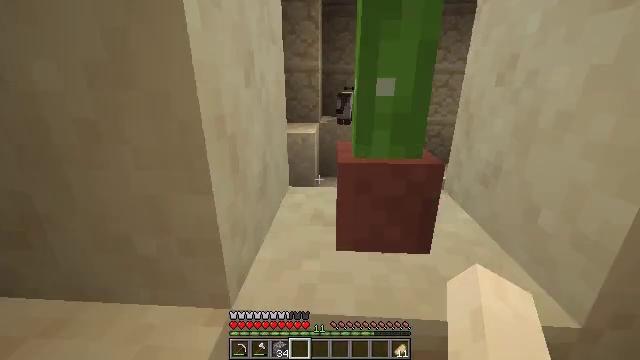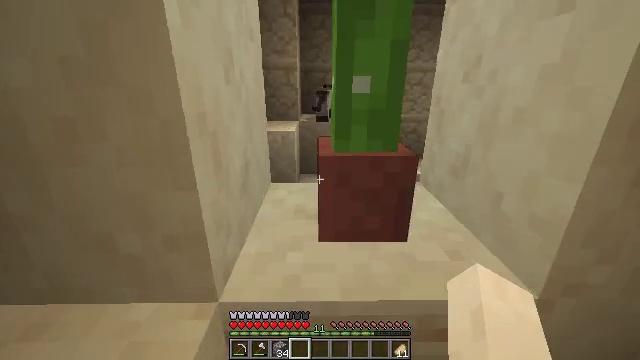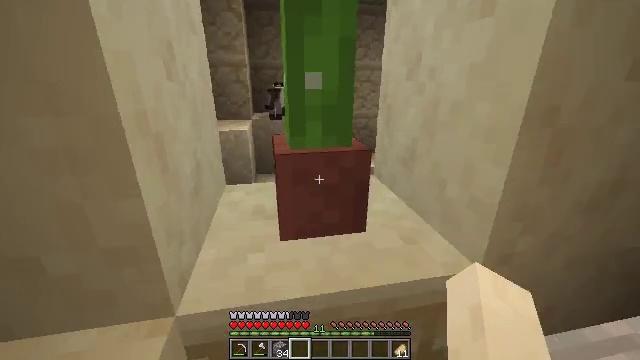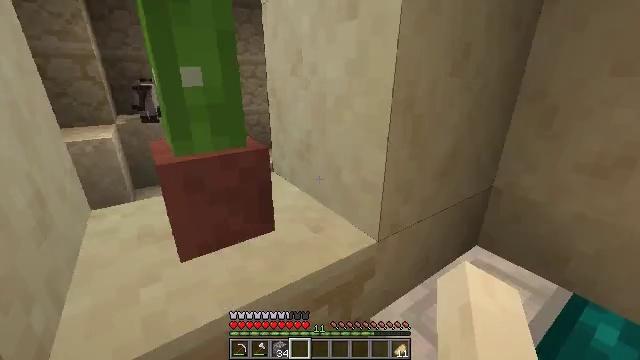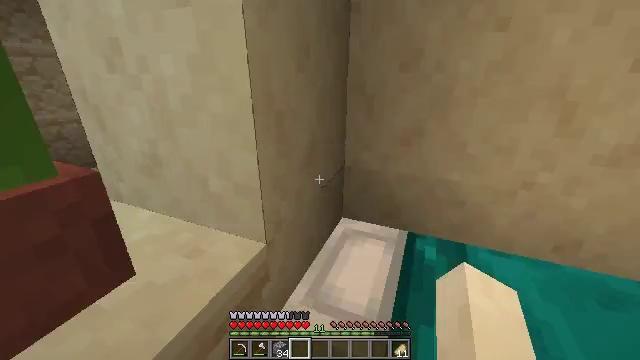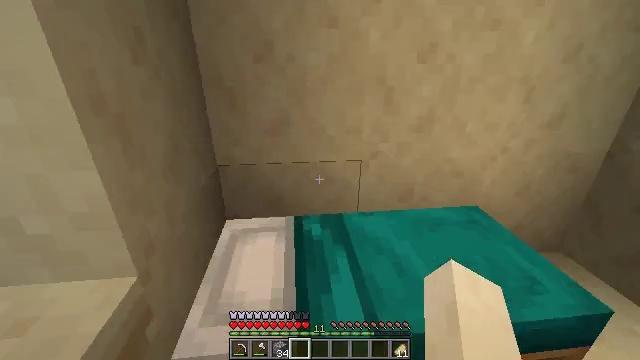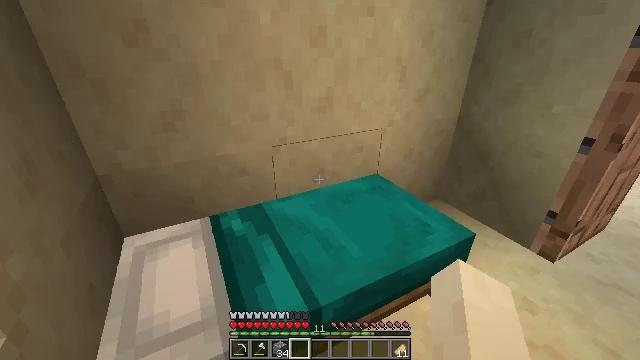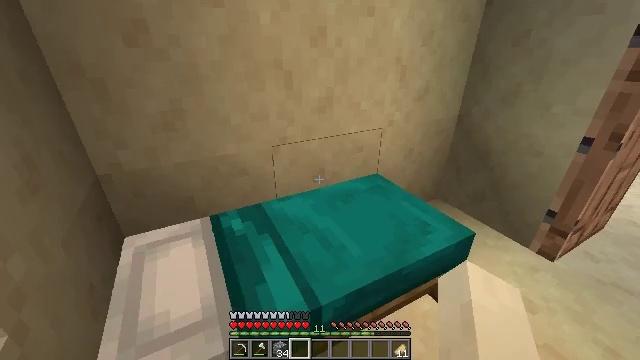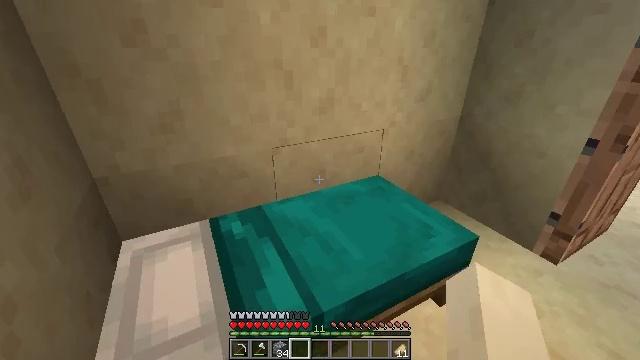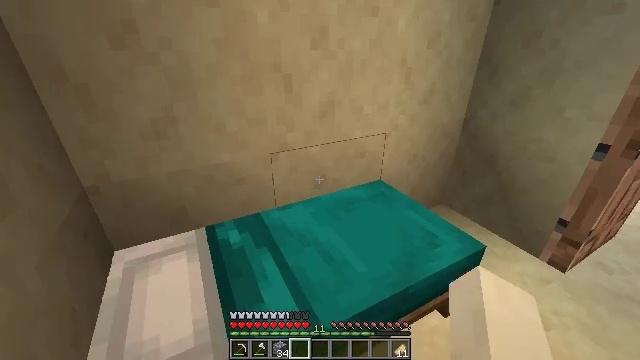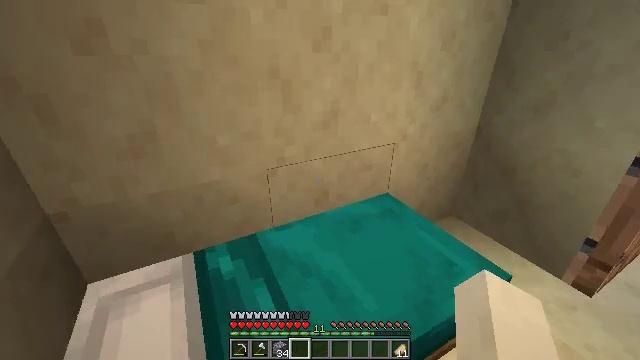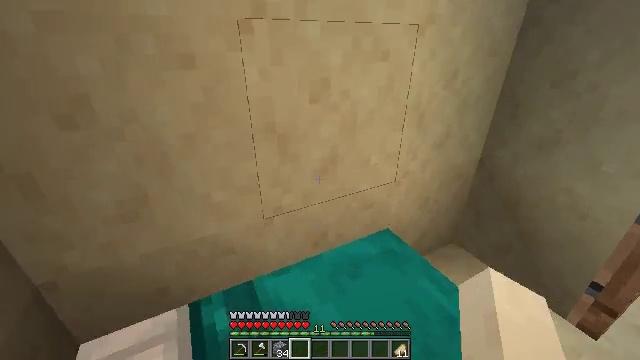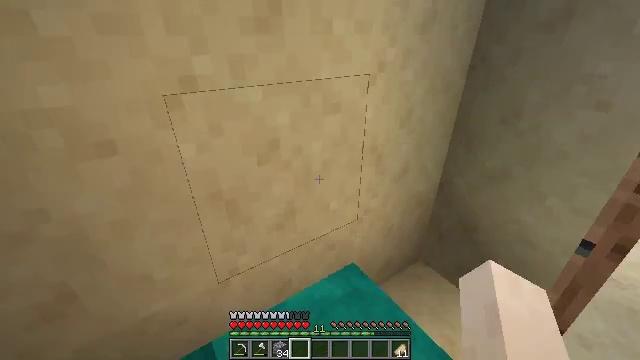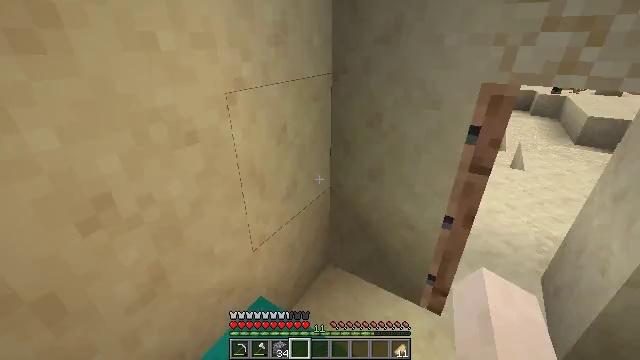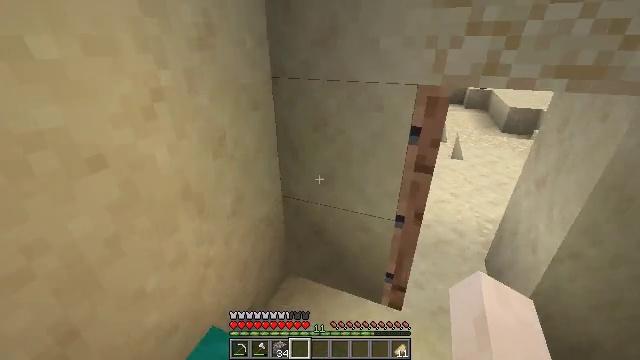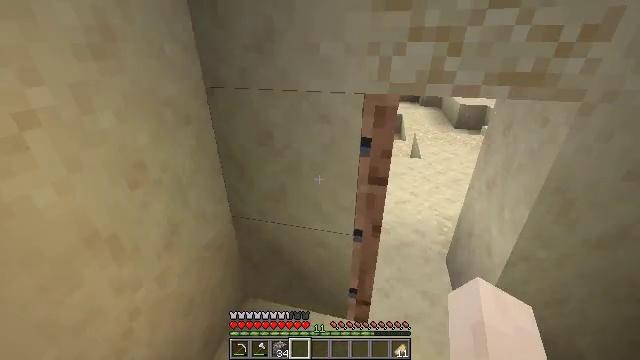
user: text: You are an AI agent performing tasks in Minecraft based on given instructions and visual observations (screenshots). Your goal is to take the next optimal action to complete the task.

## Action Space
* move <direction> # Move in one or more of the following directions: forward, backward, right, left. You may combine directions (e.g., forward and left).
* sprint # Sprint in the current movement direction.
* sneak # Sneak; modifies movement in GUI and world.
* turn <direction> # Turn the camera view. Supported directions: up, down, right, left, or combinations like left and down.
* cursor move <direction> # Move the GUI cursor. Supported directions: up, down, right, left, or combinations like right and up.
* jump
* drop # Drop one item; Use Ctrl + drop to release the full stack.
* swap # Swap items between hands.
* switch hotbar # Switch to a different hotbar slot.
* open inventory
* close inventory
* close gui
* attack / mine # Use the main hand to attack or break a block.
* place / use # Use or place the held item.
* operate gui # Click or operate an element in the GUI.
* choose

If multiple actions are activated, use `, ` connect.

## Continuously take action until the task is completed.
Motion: motion action
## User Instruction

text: Hold left click to mine smooth sandstone.
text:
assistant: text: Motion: move left, turn right
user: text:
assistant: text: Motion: move left, turn right
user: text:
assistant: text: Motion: move left, turn right
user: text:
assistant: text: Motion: turn right
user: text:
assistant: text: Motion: turn right and down
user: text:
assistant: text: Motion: turn right and down
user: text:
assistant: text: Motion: no_op
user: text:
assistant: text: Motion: move forward
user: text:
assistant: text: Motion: move forward
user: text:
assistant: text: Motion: move forward
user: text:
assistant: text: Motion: move forward and move right
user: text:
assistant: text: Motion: move forward and move right, turn right and down
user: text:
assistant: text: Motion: move forward and move right, turn right and up
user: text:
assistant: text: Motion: move forward and move right, turn right
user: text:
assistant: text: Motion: move forward and move right, turn right
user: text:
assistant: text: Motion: move forward and move right
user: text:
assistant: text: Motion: move forward and move right
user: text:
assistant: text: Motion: move forward
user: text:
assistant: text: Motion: move forward
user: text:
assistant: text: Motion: move forward
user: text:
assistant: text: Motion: move forward and move right
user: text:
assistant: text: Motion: move forward and move right
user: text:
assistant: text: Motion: move forward and move right
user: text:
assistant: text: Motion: move forward
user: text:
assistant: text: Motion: move forward
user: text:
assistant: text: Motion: move forward
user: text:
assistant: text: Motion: move forward
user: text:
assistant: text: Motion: move forward
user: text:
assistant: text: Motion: move forward
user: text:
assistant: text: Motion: move forward and move right